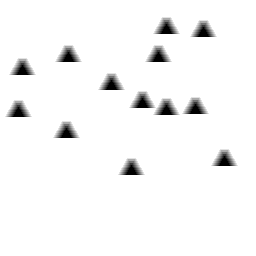
Squares: 0
Triangles: 13
Stars: 0
Total shapes: 13